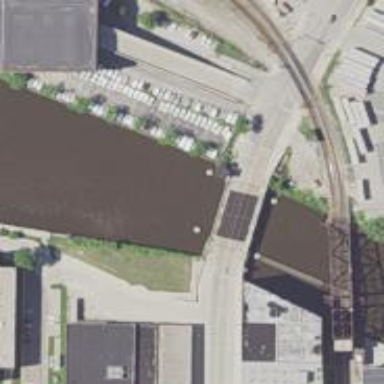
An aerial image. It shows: Tertiary road passing over movable bascule bridge.